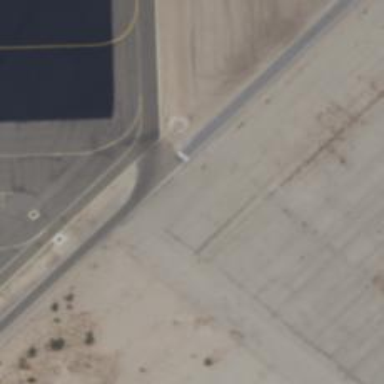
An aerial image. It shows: Image of taxiway at airport.